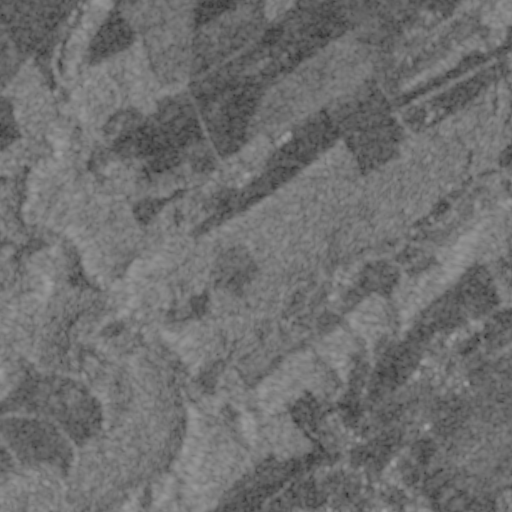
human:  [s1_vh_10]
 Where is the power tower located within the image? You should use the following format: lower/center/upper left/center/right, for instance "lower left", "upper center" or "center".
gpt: The power tower is located in the right of the image.
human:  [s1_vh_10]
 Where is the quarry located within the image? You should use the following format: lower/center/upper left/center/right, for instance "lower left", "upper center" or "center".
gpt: The quarry is located in the lower left of the image.
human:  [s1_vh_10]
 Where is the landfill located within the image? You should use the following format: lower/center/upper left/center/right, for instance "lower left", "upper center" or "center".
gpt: There is no landfill in the image.

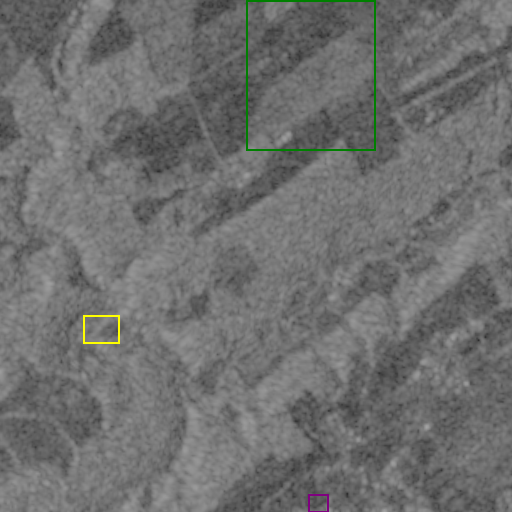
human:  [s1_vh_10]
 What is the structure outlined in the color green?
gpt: The structure outlined in green is a crop field.
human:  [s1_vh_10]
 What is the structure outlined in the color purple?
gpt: The structure outlined in purple is a park.
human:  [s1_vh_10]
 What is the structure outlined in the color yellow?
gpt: The structure outlined in yellow is a quarry.
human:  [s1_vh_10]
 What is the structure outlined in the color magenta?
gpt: There is no magenta outline.